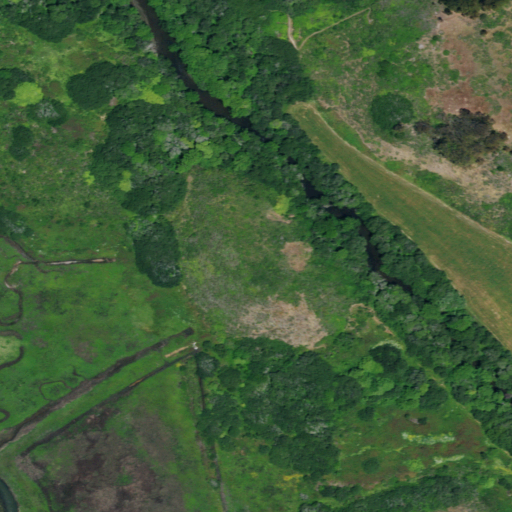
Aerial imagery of mountain in California named Round Hill containing woody wetlands, shrub, mixed forest, herbaceous wetlands, cultivated crops, pasture, grassland, and evergreen forest